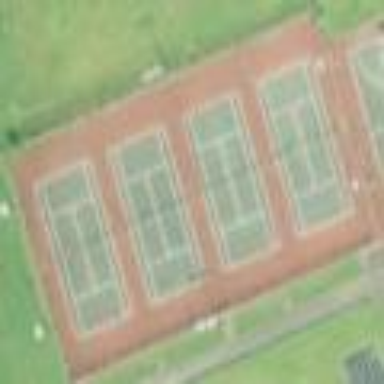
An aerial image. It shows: Tennis court on pitch.